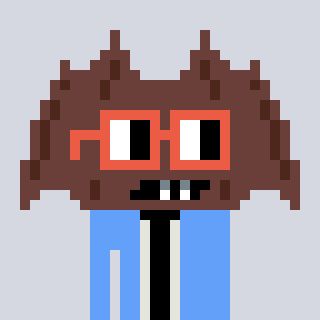
a pixel art character with square orange glasses, a bat-shaped head and a blue-colored body on a cool background